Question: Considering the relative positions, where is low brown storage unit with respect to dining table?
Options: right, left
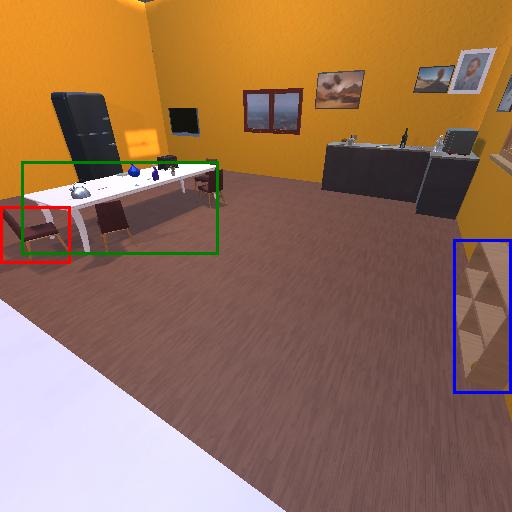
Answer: right